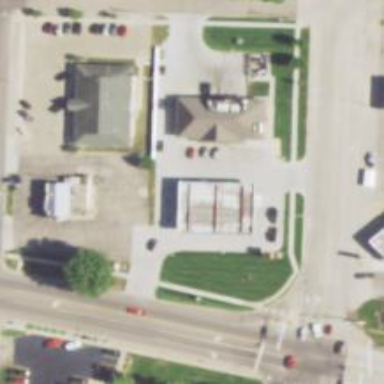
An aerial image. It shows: Convenience shop.